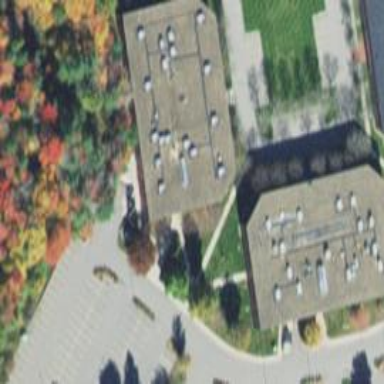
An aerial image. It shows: Office building.